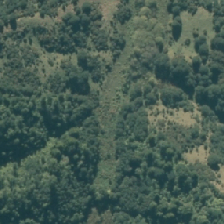
Land cover: manuka_kanuka